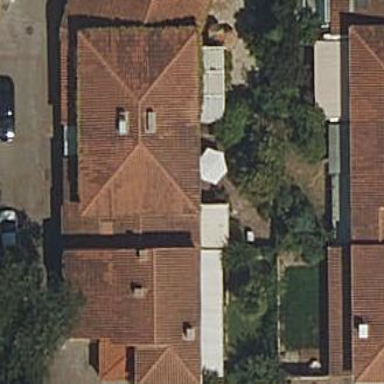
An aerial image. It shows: Terrace building.